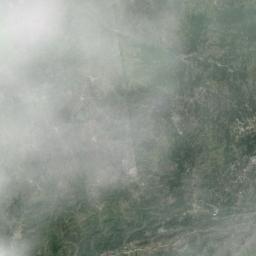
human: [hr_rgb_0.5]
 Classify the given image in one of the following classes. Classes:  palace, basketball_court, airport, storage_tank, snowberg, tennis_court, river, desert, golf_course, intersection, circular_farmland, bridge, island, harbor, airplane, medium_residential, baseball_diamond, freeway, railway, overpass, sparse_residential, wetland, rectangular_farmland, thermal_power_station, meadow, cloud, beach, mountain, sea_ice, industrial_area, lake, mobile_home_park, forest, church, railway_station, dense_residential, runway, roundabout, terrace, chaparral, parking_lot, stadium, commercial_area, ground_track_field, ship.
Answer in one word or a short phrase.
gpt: cloud